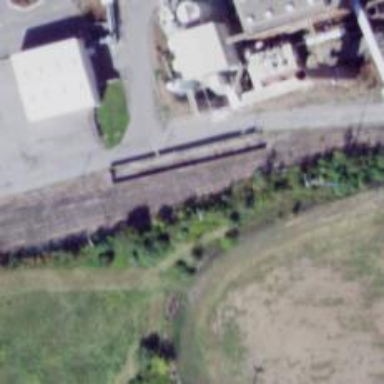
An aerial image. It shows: Rail spur service.